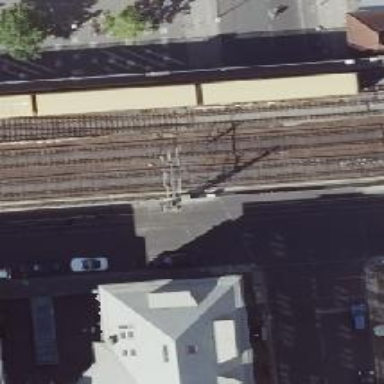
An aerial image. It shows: Railway bridge with electrified contact lines. The railway has ballastless track.